Question: Hello I do an sunburst or bilevel chart it's middle of a pie & donut chart ^^ When I append all path it works fine:
'''
this.path = this.svg.selectAll("path")
.data(this.partition.nodes(rootData).slice(1))
.enter().append("path")
.attr("d", this.arc)
.style("fill", function(d) { return d.fill; })
.each(function(d){ this._current = thiss.updateArc(d);});
'''
But the probleme is when I'm trying to add a circle in middle-extern of all my path so it didn't work, this code add circle in the middle-middle of all my path fine
'''
var indicator = this.svg.selectAll('circle')
.data(this.partition.nodes(rootData))
.enter().append("circle")
.attr("cx", function(d){return thiss.arc.centroid(d)[0]})
.attr("cx", function(d){return thiss.arc.centroid(d)[1]})
.attr("r", 5).style('fill','#ff0000');
'''
But I need to add this little circle in the midle but on extern border of the path.
I don't know how I can get the right cx and cy attributs, help please ?
This is screenshot of my goal (black points are what I had) and (red points are what I want to do)
<URL>

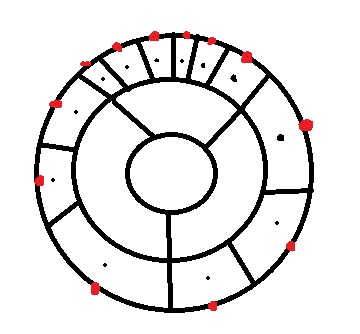
Answer: This is in part a repeat of Lars' equations from the comments, but I thought it was worth recapping all at once because the trig identities for converting from angles to x/y coordinates won't match your trig text book.
Most text books assume that angles start at the right horizontal axis and increase counter-clockwise, and that the vertical axis has larger values higher up on the page.
In SVG, larger y values are lower on the page, and the angles created by the pie chart layout (and the example code the OP is using for the sunburst layout) draw an angle of zero as vertical line to the top of the circle, with angles increasing clockwise.
With that information, you can convert to x and y values with the following trig equations:
'''
g.append("circle") //circles inherit pie chart data from the <g>
.attr("r", 5)
.attr("cx", function(d) {
return Math.sin((d.startAngle + d.endAngle)/2) *radius;
})
.attr("cy", function(d) {
return -Math.cos((d.startAngle + d.endAngle)/2) *radius;
});
'''
Live example: <URL>
Again, this simple example uses a , so the data has 'startAngle' and 'endAngle' values, and the radius is constant. For a sunburst diagram made with the , you would replace '(d.startAngle + d.endAngle)/2' with 'd.x + d.dx/2', and you would replace 'radius' with a function based on 'd.depth'.